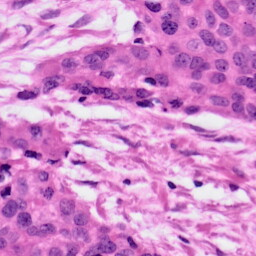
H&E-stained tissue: Ovarian